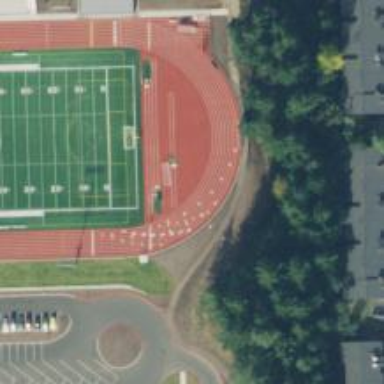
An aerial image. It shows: Track in leisure land.